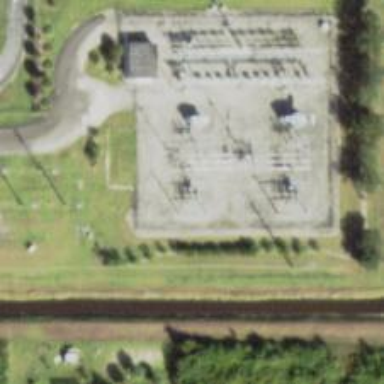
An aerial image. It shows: Switch used for power control.